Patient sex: M
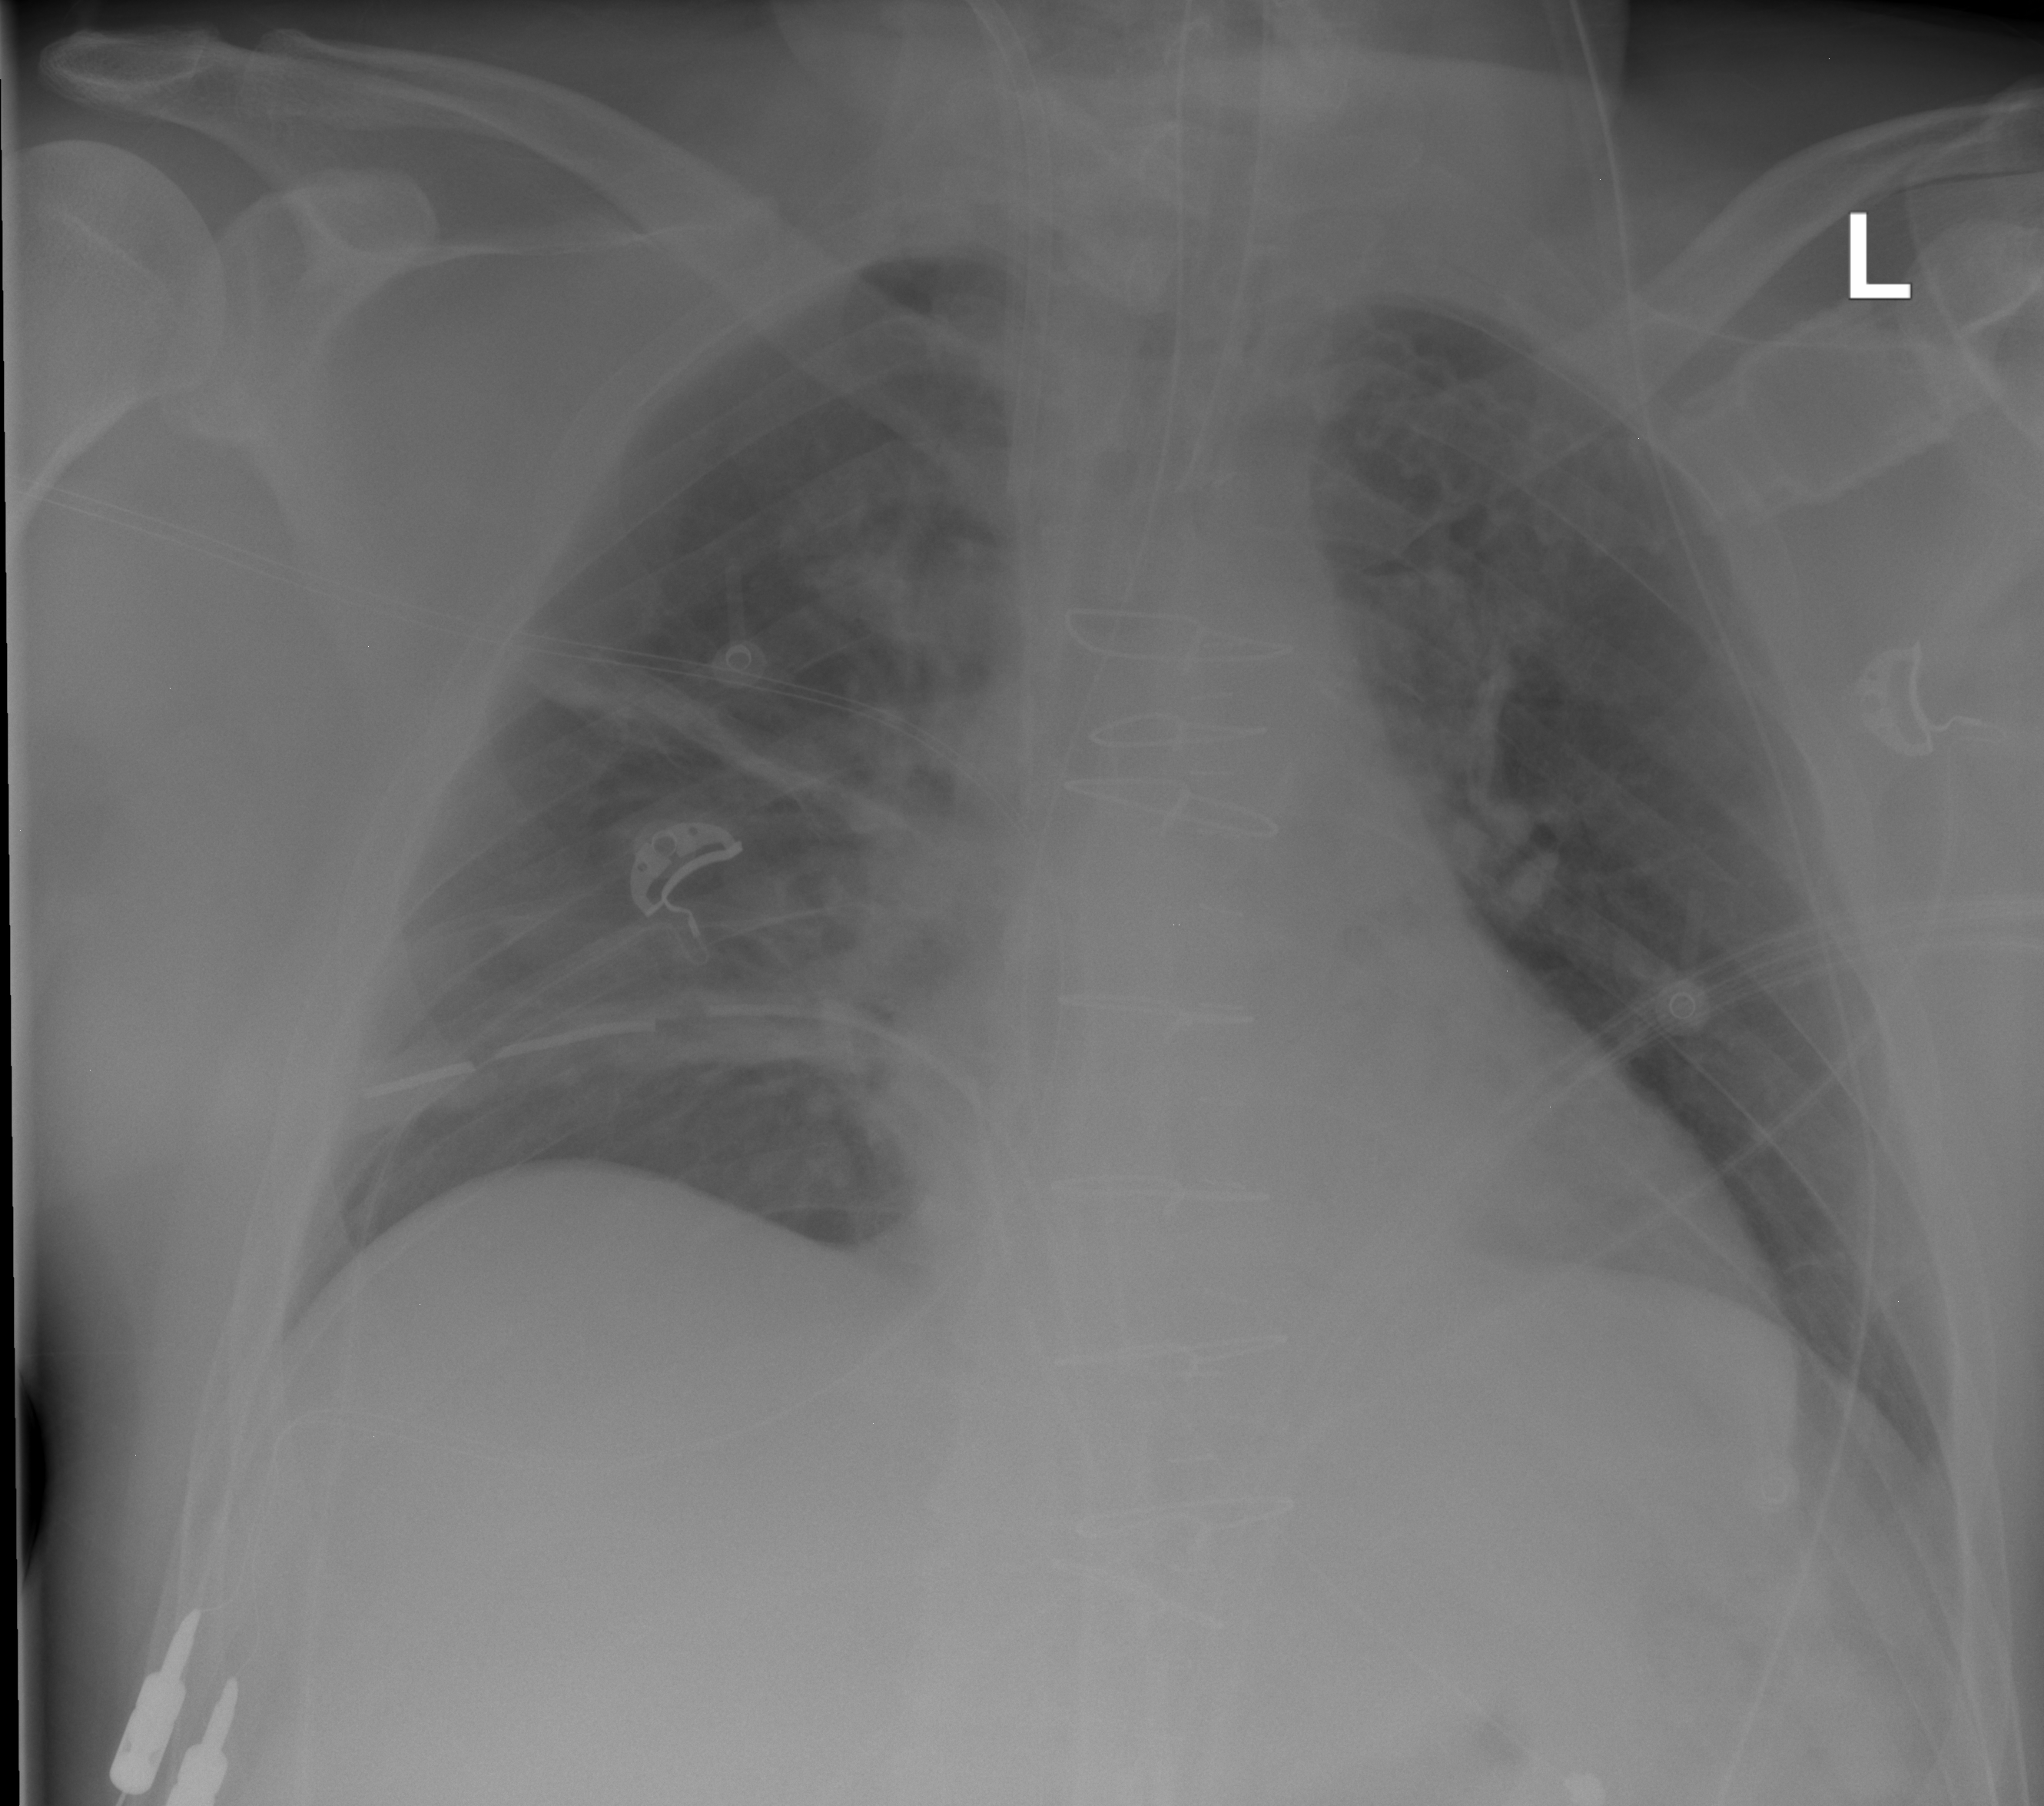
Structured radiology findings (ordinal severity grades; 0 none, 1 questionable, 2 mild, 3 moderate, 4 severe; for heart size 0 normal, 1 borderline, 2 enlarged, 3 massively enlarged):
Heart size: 2
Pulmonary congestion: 2
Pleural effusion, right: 0
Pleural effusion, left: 0
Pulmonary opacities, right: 0
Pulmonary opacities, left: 0
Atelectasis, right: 3
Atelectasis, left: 2